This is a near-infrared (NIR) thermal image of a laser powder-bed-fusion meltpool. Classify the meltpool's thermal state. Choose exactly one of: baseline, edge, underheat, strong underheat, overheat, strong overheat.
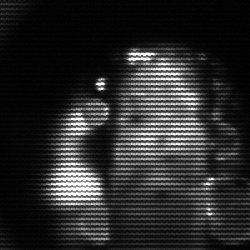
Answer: strong underheat